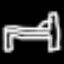
Label: bed